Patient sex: F
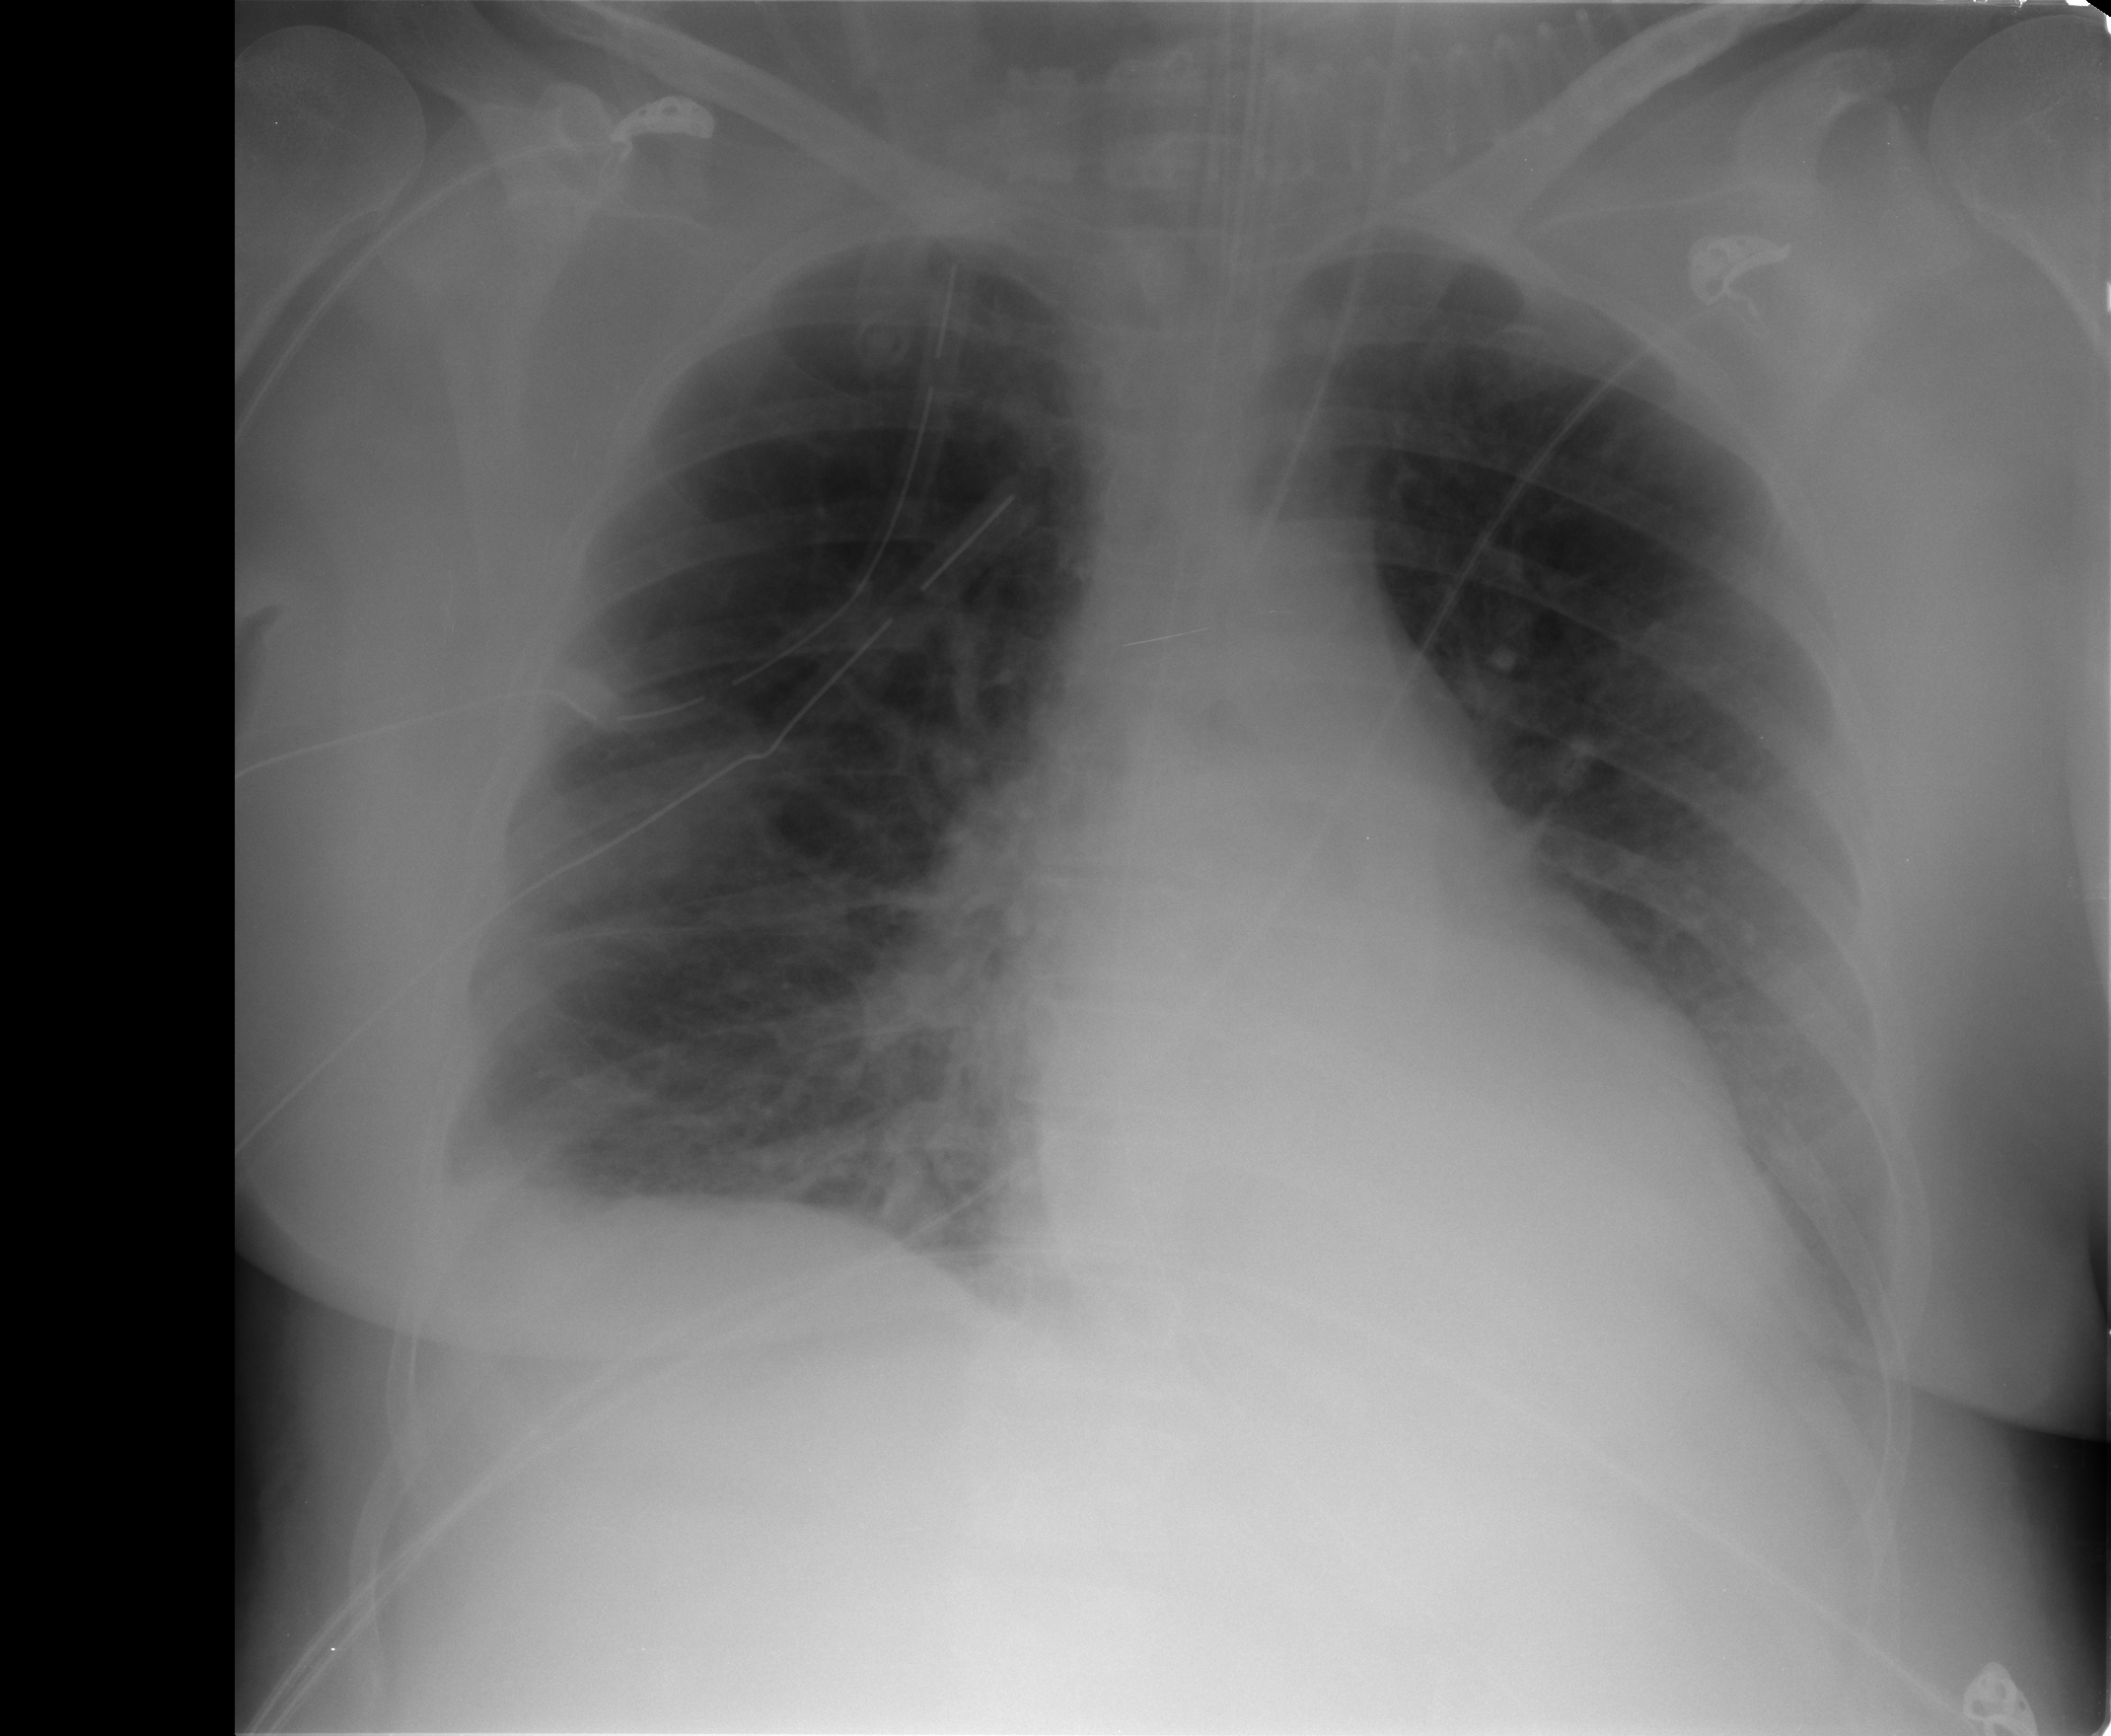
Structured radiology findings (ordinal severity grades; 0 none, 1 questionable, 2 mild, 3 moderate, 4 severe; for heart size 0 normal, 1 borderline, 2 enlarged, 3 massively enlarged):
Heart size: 1
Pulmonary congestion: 2
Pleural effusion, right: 0
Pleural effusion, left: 2
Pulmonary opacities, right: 2
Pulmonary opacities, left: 0
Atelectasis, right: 2
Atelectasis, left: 2